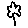
Label: flower